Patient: sex M, age 66
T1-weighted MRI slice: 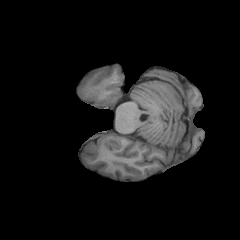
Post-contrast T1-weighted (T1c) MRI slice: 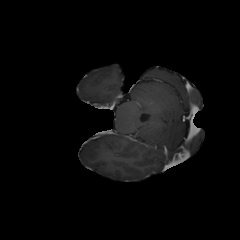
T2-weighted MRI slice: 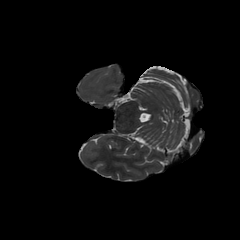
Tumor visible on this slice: no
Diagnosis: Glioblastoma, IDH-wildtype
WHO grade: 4